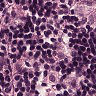
Metastatic tissue present: no